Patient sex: M
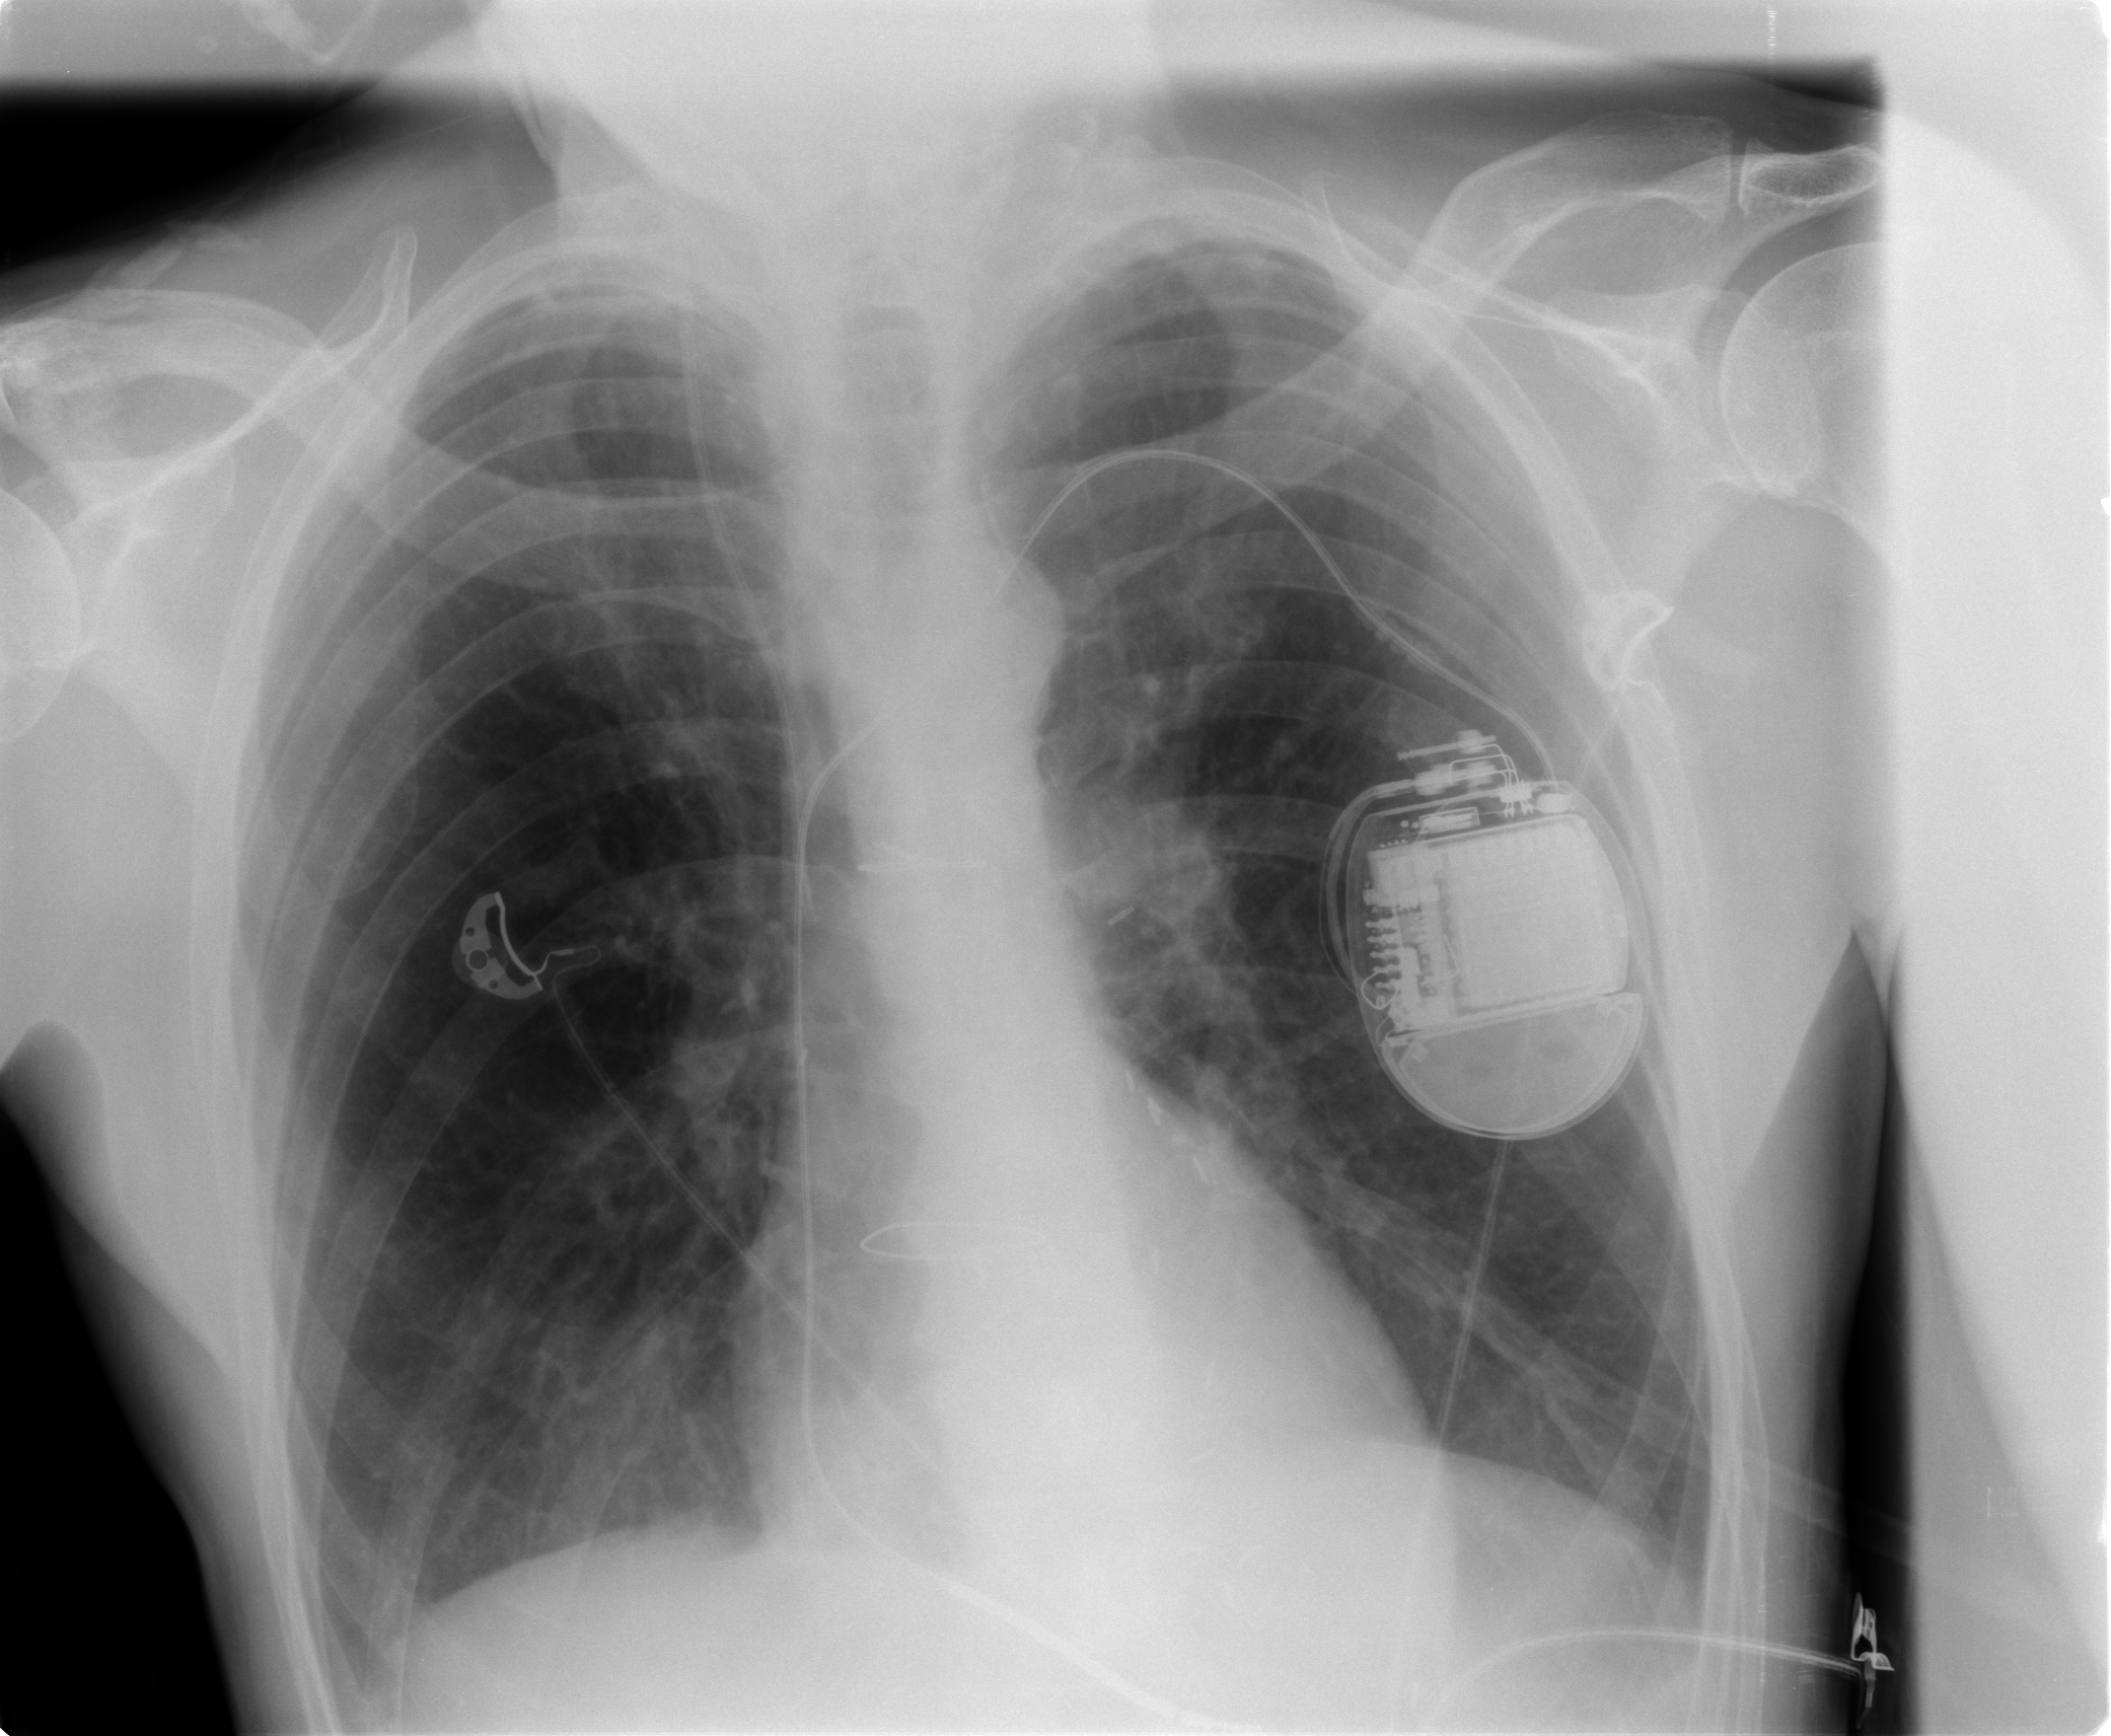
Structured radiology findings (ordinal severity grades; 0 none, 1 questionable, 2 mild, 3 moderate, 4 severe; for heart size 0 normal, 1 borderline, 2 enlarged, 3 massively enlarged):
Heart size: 0
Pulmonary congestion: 2
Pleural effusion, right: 0
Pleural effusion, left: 0
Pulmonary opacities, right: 0
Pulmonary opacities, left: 0
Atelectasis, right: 2
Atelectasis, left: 2